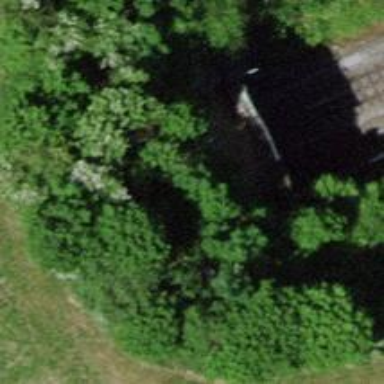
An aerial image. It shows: Rail tunnel with electrified contact line. There is one track running through the tunnel.